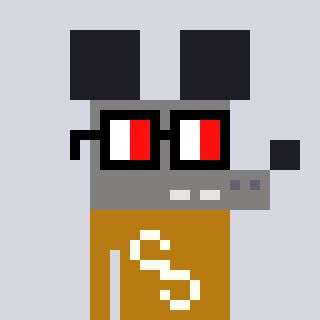
a pixel art character with square glasses with black frames and red eyes, a mouse-shaped head and a gold-colored body on a cool background